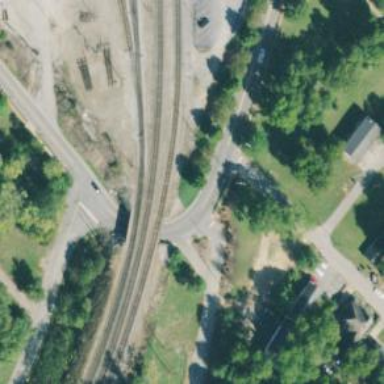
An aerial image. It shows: Railway bridge.